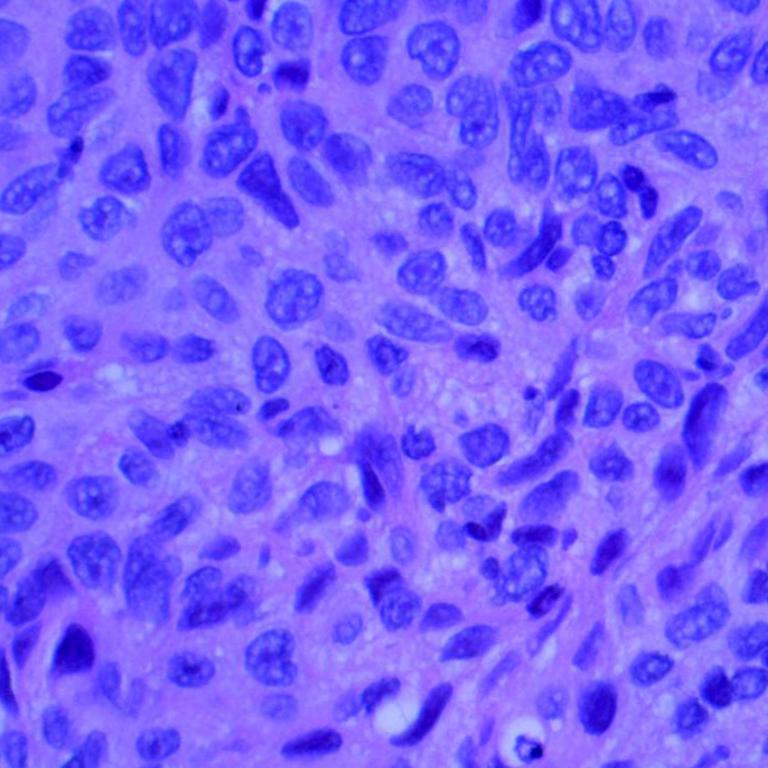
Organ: lung
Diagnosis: squamous carcinomas